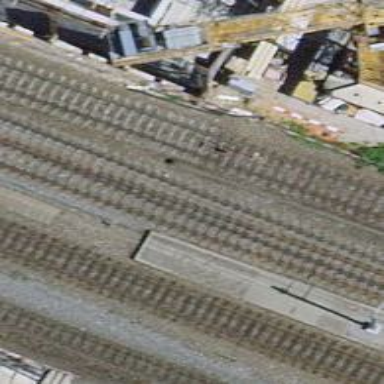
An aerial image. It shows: Railway with electrified contact lines.